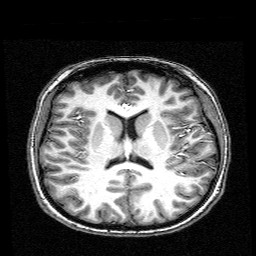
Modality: T1w
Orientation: coronal
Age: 19
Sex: female